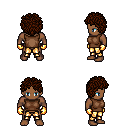
a pixel art fantasy rpg character, male body template, human, dark skin, brown sleeveless shirt, gold greaves, brown curly afro hairstyle, gold gloves, four views (front, back, left, right), 2x2 character sprite sheet, small pixel art, hard edges, no anti-aliasing